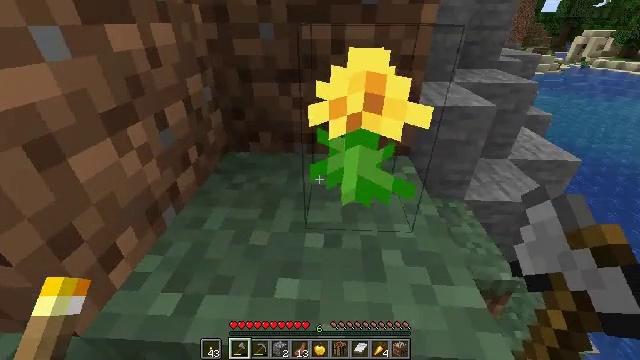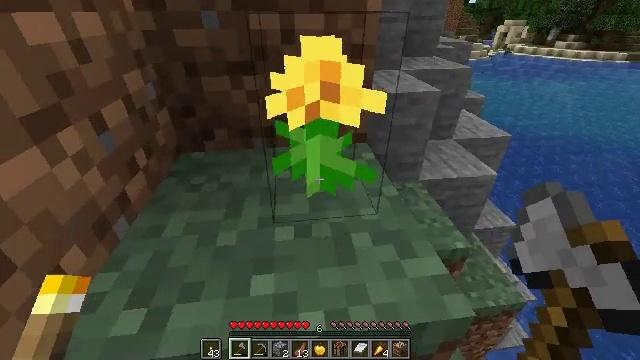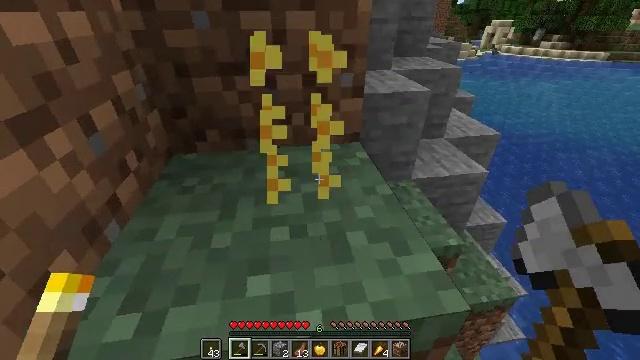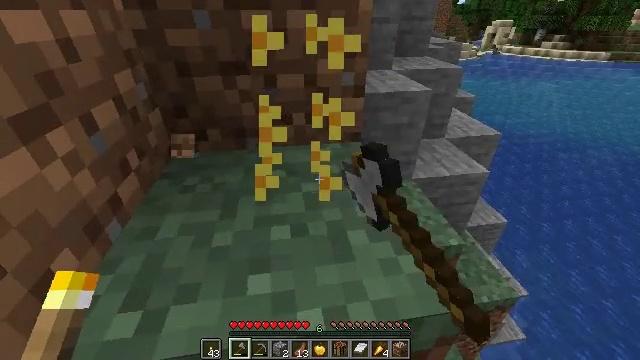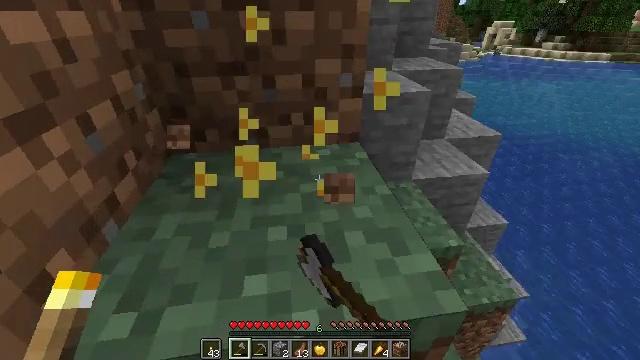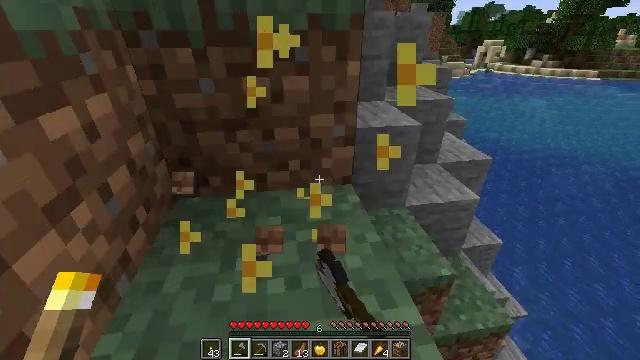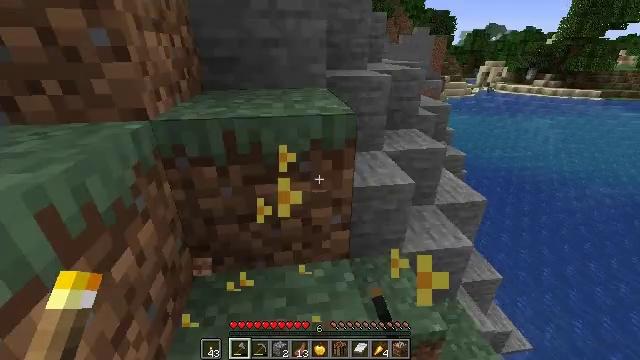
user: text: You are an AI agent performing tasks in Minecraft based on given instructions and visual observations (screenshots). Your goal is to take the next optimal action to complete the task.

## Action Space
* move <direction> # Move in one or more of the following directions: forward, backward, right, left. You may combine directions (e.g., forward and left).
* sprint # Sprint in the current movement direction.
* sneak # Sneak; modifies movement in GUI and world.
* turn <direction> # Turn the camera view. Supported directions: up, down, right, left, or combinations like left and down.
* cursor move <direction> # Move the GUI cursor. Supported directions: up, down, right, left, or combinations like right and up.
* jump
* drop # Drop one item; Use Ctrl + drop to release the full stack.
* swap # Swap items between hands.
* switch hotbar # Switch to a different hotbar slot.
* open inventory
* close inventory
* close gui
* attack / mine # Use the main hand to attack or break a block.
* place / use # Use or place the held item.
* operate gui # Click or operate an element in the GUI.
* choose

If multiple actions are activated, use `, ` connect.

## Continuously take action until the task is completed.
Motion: motion action
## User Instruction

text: Mine the dandelion from the ground.
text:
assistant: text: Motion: turn right and down
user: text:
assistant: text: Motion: turn right, attack / mine
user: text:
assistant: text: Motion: attack / mine
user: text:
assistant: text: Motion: move forward, attack / mine
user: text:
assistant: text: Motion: move forward, turn up, attack / mine, jump
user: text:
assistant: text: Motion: move forward, turn left and up, jump
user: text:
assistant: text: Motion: jump